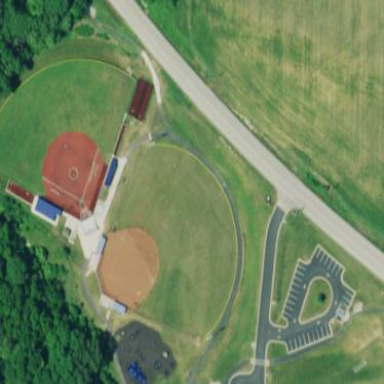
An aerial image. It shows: Baseball pitch for leisure and sports activities.